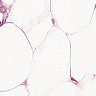
Metastatic tissue present: no